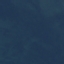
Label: SeaLake